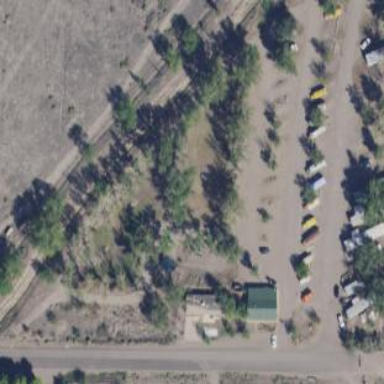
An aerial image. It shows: Camping site with tents and caravans.